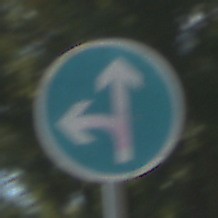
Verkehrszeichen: VorgeschriebeneFahrtrichtungGeradeausOderLinks
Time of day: MorningAfternoon
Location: Outdoor (Nature)
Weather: PartlyCloudy
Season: NotSpecified
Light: Natural